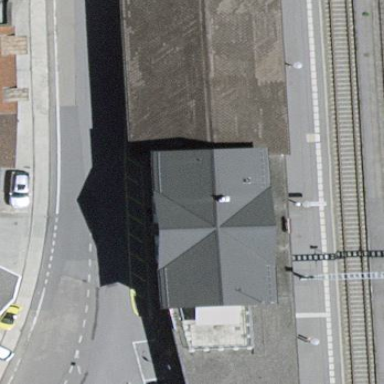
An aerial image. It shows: Transportation building.